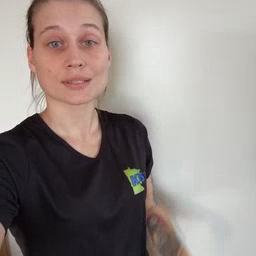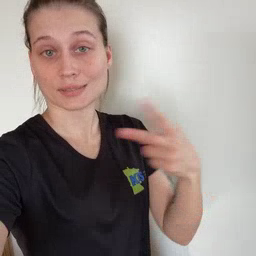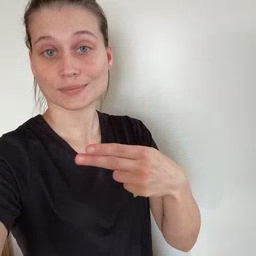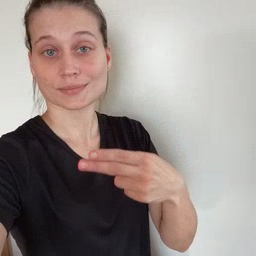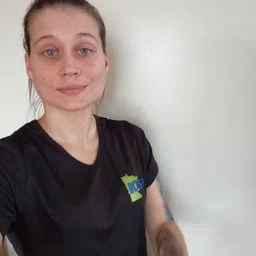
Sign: cut